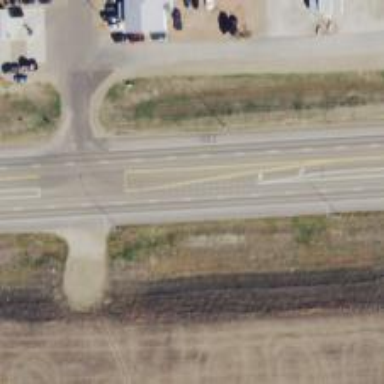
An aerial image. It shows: Asphalt road classified as trunk highway.